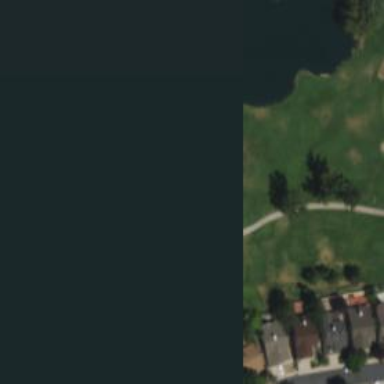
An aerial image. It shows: Pond serving as water hazard on golf course.